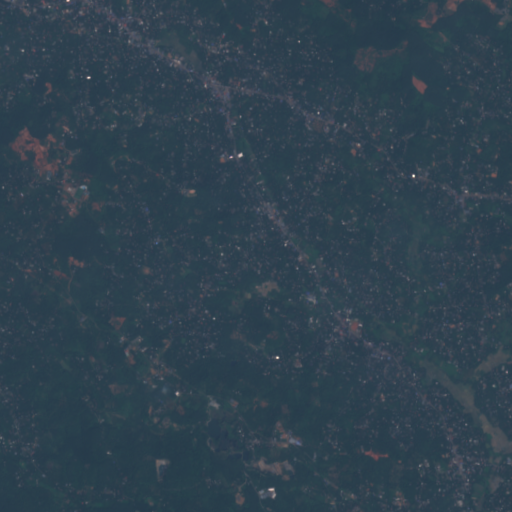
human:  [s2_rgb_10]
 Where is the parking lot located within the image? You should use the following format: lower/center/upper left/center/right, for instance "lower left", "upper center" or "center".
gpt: There is no parking lot in the image.